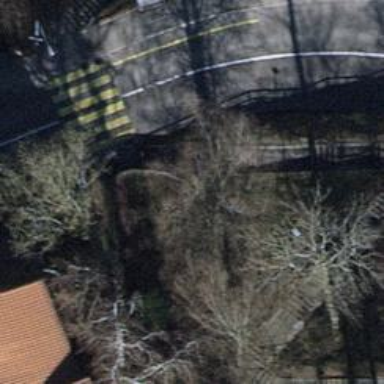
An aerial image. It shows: Road with steps.